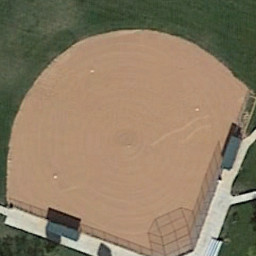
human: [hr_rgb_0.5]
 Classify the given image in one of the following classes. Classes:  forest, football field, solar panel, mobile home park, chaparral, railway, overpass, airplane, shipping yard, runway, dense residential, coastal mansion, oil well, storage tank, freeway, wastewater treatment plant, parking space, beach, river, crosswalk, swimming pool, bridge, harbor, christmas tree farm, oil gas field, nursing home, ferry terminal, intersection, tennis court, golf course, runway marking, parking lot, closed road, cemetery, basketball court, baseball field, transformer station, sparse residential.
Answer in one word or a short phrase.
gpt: baseball field